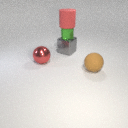
large red rubber cylinder above large gray metal cube